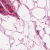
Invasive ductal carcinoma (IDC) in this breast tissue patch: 0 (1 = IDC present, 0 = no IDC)